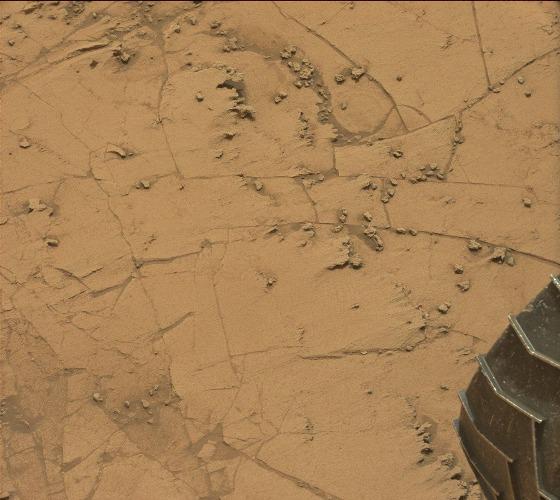
Terrain classes present: Background, Bedrock